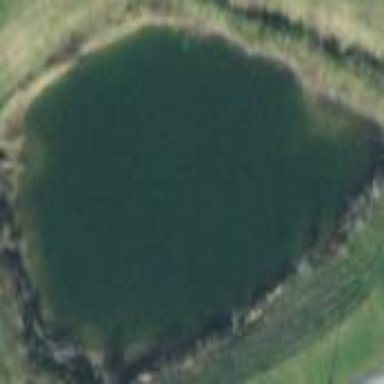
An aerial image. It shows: Beautiful lake surrounded by nature.